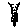
Label: zigzag